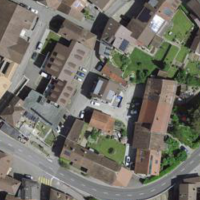
EUNIS habitat code: 54
Species observed at this site:
Episyrphus balteatus
Podarcis muralis
Zoropsis spinimana
Alcis repandata
Asplenium ceterach